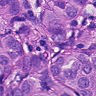
Metastatic tissue present: yes